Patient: sex F, age 35
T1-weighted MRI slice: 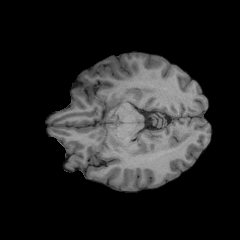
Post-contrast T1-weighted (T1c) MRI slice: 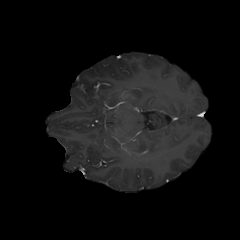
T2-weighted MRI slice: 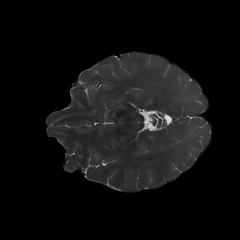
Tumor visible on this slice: no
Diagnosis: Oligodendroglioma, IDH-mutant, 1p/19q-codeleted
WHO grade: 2